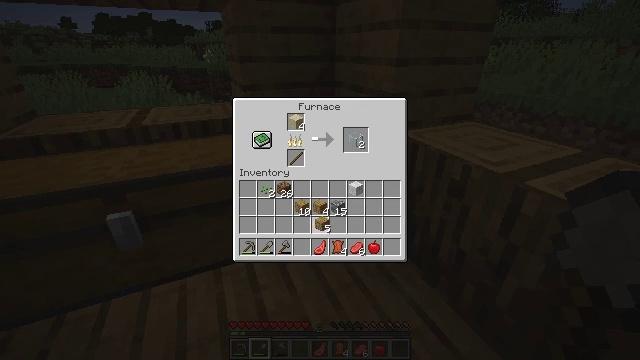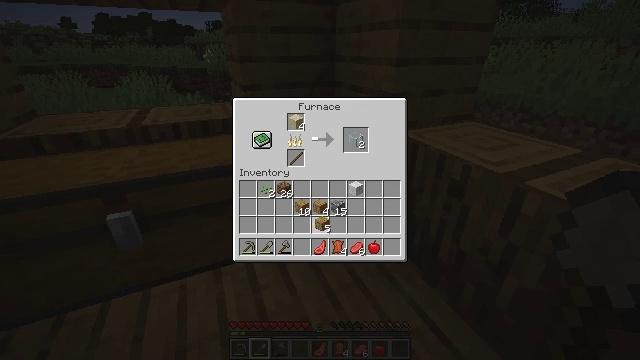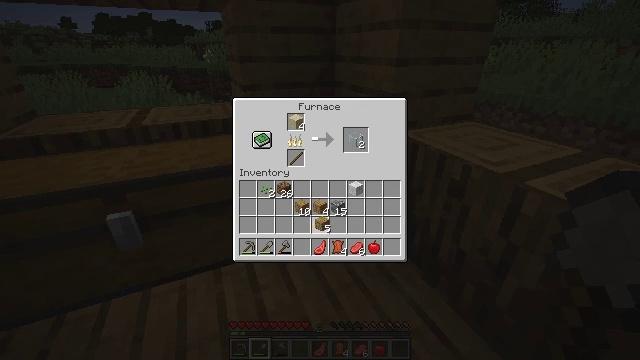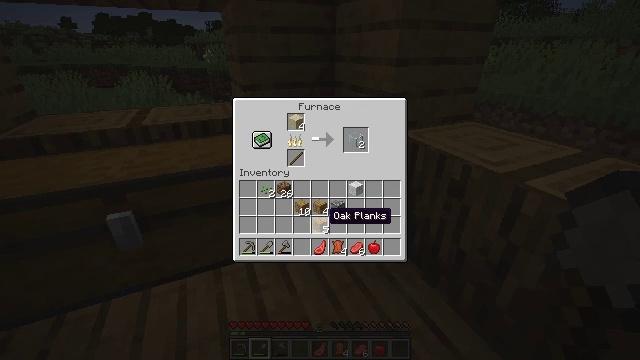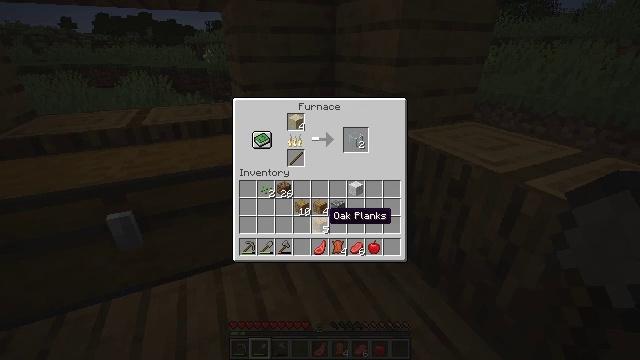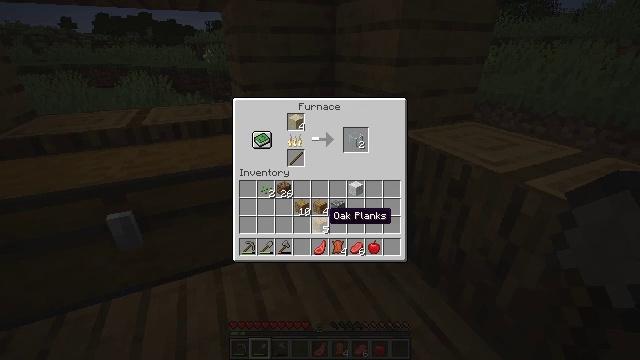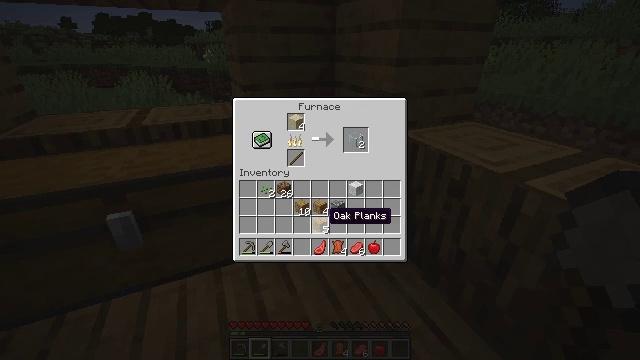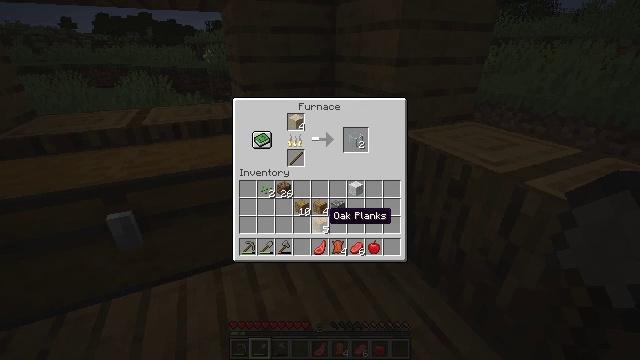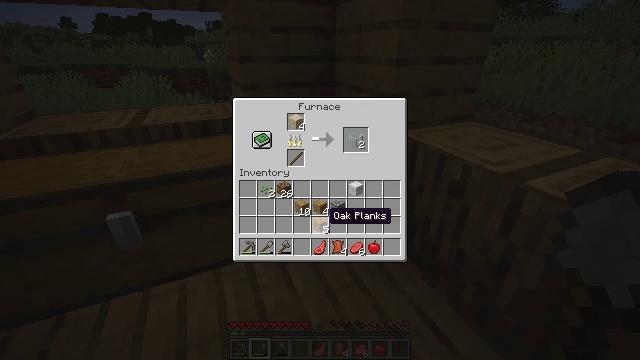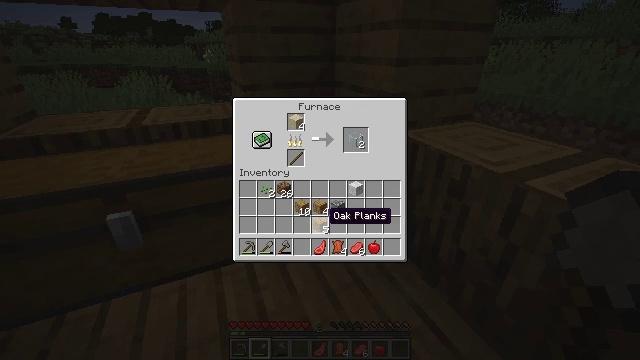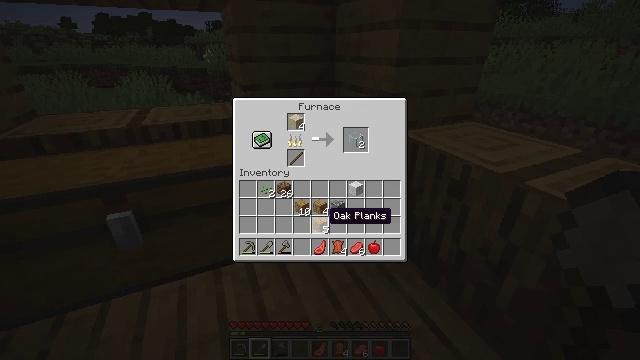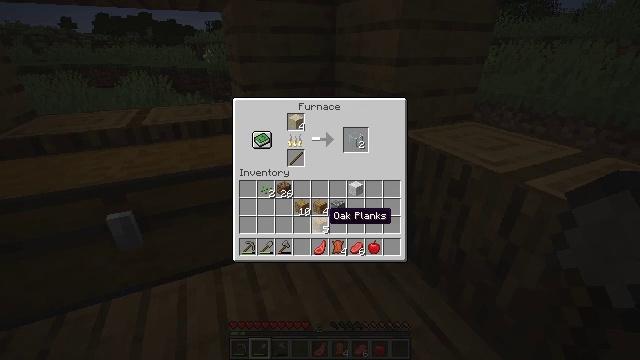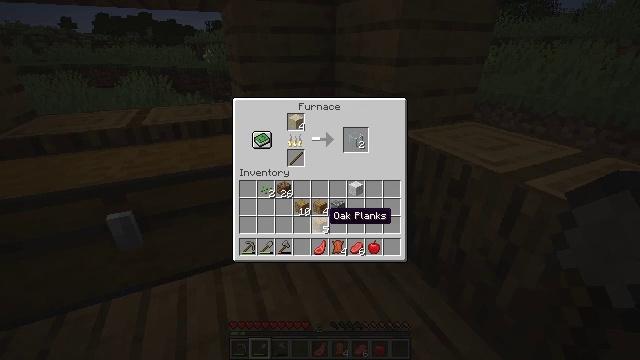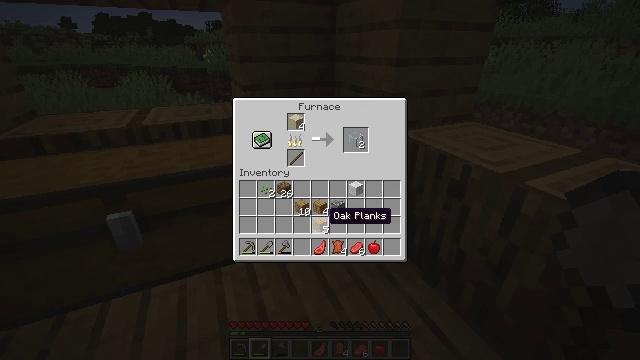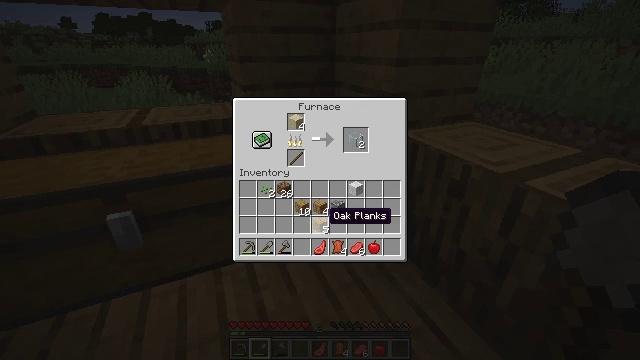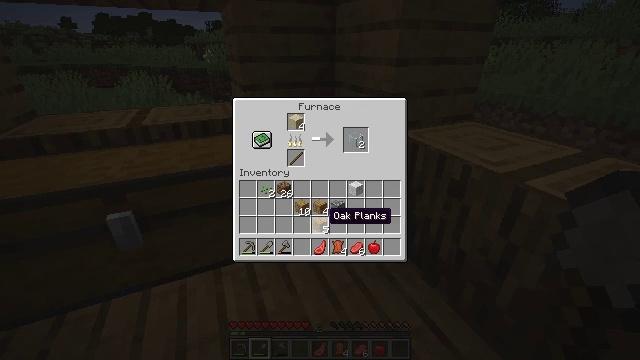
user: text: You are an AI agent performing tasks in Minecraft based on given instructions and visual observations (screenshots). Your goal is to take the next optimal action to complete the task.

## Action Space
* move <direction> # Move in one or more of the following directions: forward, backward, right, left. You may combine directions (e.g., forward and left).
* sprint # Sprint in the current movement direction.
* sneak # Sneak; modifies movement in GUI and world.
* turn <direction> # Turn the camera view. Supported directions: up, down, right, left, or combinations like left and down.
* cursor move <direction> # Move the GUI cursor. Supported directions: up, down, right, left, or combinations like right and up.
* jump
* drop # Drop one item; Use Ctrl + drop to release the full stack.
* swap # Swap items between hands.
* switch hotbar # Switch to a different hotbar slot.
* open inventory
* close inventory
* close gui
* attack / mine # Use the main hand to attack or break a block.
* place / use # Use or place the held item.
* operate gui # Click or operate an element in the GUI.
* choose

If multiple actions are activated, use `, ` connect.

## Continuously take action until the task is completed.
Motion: motion action
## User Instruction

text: craft item air
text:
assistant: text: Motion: operate gui
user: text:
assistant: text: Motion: operate gui
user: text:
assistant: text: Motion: no_op
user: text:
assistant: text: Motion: no_op
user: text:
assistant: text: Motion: no_op
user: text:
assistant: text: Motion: no_op
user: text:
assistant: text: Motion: no_op
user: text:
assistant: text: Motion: no_op
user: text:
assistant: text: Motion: no_op
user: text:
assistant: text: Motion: no_op
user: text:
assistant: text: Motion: no_op
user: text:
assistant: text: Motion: no_op
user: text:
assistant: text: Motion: no_op
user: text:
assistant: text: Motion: no_op
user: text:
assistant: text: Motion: no_op
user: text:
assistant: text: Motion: no_op
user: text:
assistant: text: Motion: no_op
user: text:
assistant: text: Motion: no_op
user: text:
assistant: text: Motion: no_op
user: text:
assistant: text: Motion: no_op
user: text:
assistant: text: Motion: no_op
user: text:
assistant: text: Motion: no_op
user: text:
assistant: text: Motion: no_op
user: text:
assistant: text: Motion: no_op
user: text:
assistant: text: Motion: no_op
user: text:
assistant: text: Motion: no_op
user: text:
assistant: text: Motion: no_op
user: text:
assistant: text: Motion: no_op
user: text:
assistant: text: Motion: no_op
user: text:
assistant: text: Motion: no_op